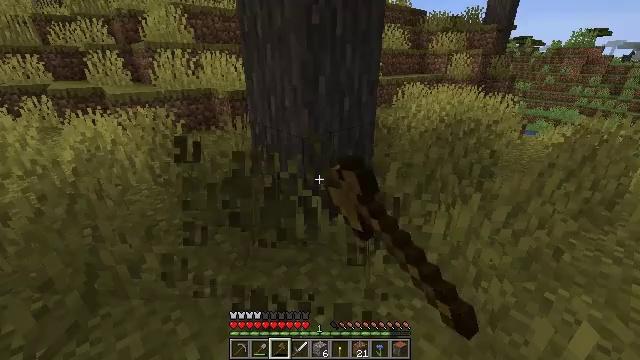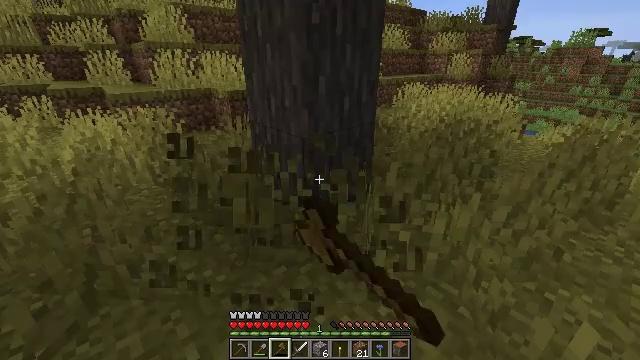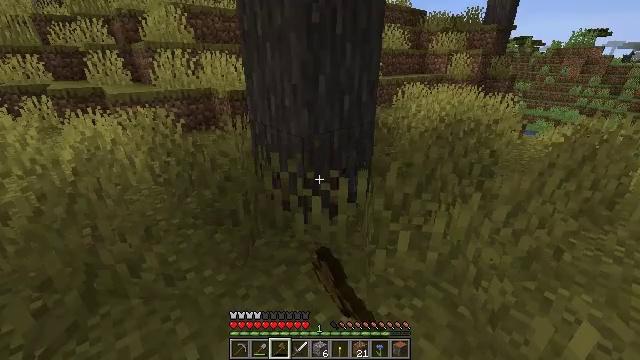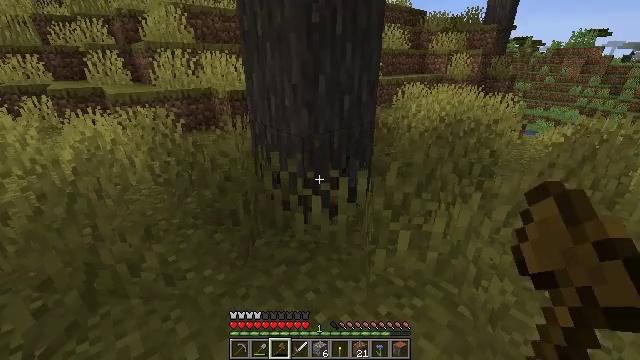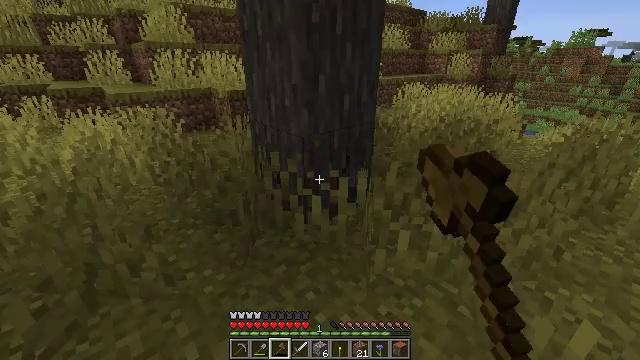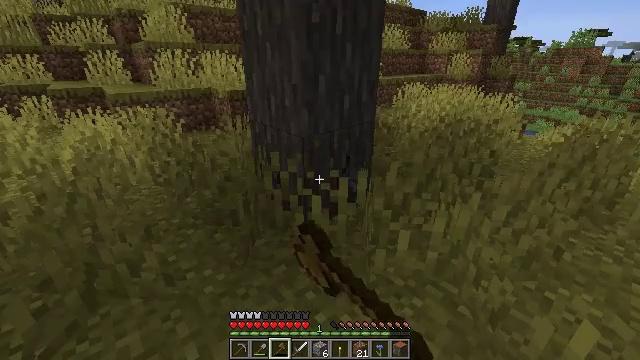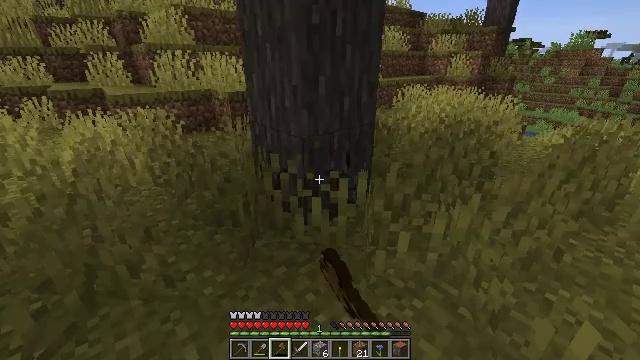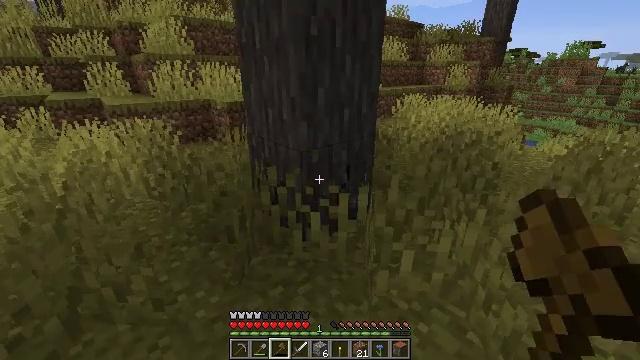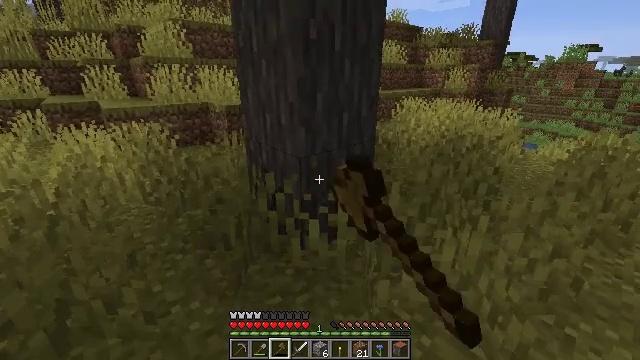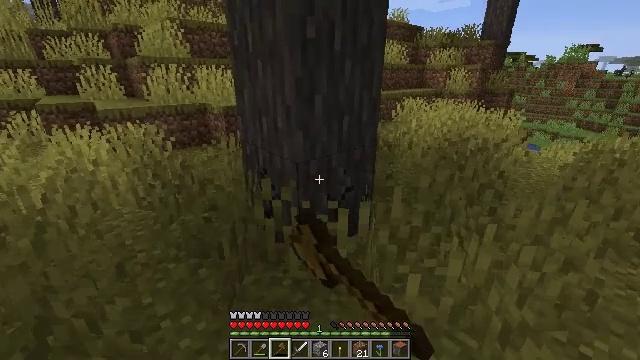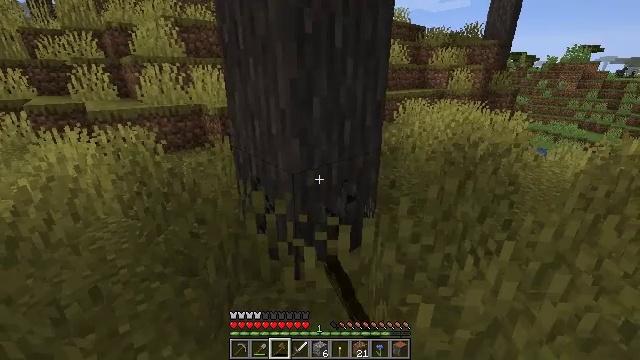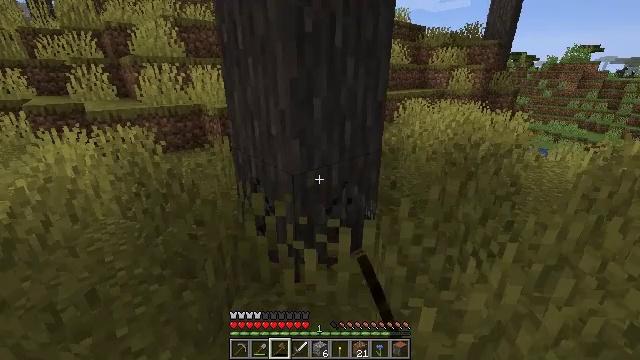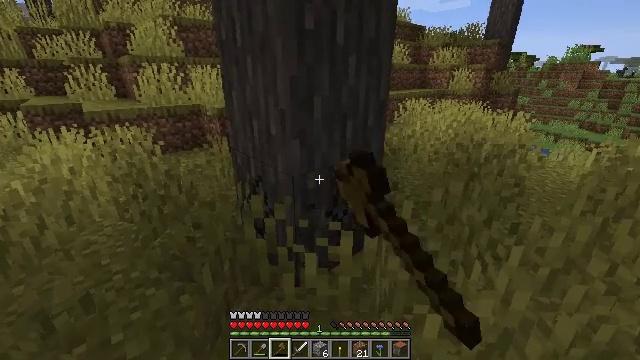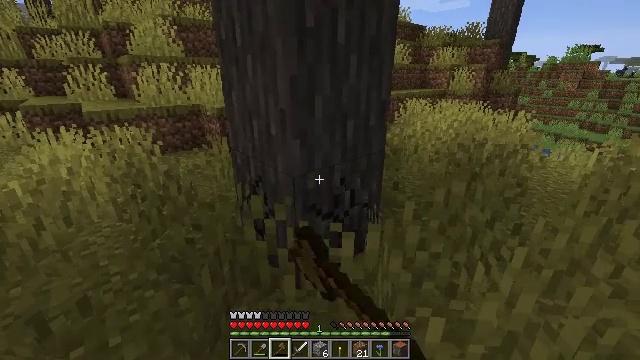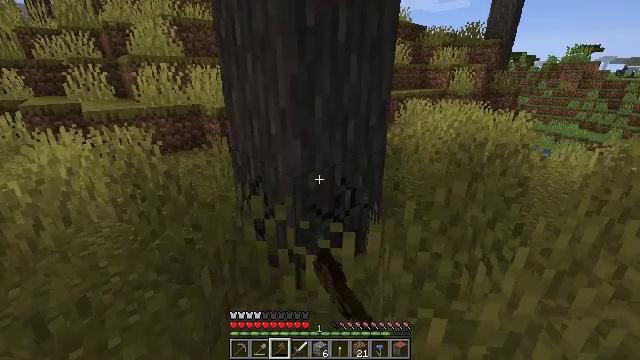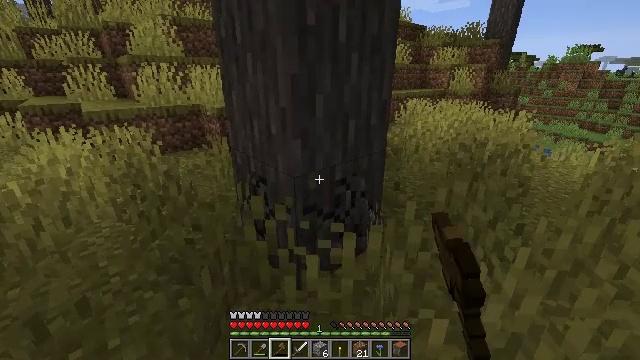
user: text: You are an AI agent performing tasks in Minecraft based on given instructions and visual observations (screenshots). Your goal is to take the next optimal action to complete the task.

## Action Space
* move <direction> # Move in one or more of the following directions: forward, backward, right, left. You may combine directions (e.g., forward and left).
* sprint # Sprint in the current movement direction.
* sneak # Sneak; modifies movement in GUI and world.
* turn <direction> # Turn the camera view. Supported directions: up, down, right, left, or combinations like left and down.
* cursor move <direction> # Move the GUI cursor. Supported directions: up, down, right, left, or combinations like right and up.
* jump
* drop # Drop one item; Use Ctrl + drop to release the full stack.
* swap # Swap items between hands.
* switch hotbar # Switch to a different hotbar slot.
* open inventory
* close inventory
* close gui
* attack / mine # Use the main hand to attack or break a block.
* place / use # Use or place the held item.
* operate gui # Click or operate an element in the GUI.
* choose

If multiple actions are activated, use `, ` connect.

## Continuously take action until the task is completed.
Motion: motion action
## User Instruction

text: Collect acacia logs by breaking the tree.
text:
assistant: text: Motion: attack / mine
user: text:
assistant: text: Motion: attack / mine
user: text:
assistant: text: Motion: attack / mine
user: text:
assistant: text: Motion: attack / mine
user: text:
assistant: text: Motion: attack / mine
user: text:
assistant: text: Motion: attack / mine
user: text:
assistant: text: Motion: move forward, turn up, attack / mine
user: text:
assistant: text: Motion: move forward, attack / mine
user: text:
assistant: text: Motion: move forward, attack / mine
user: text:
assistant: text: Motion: attack / mine
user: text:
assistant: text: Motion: attack / mine
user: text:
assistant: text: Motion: attack / mine
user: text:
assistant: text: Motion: attack / mine
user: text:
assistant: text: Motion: attack / mine
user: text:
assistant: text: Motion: attack / mine
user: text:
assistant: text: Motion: attack / mine
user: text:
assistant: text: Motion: attack / mine
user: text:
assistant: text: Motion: attack / mine
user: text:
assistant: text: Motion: attack / mine
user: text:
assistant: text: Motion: attack / mine
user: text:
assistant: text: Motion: attack / mine
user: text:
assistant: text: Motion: attack / mine
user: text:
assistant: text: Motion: attack / mine
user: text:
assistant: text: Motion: attack / mine
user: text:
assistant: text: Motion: attack / mine
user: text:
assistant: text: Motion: attack / mine
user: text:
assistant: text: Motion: attack / mine
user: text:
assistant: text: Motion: attack / mine
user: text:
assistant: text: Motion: attack / mine
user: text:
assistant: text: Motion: attack / mine